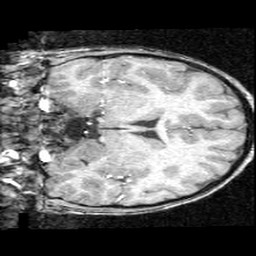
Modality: T1w
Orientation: coronal
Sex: male
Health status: ill
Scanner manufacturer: ge
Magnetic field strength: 1.5 T
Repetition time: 21 s
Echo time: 0.008 s